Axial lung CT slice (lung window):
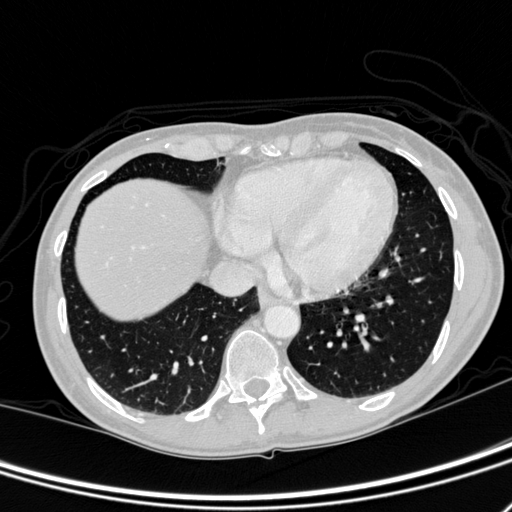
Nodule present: no